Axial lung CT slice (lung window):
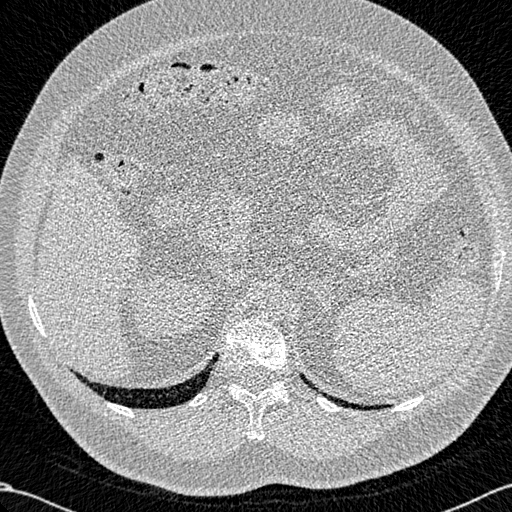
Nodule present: no